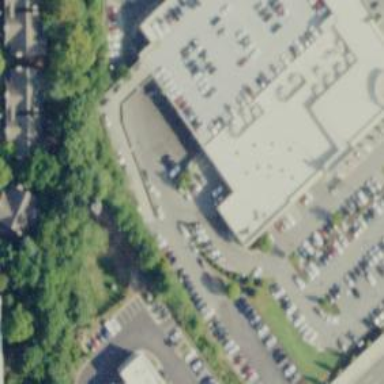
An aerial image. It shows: Building that houses car shop.